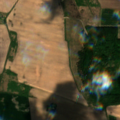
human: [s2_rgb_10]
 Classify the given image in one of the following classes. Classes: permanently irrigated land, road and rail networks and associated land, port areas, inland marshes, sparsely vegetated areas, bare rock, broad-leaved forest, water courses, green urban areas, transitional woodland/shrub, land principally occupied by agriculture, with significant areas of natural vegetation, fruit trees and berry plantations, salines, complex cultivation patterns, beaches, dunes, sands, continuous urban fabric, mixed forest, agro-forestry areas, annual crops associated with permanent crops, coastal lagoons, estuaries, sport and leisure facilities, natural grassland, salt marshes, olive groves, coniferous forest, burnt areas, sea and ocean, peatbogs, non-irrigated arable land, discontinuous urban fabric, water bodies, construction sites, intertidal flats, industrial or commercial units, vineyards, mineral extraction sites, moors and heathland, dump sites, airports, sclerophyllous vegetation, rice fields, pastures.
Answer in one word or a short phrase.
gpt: non-irrigated arable land, pastures, transitional woodland/shrub